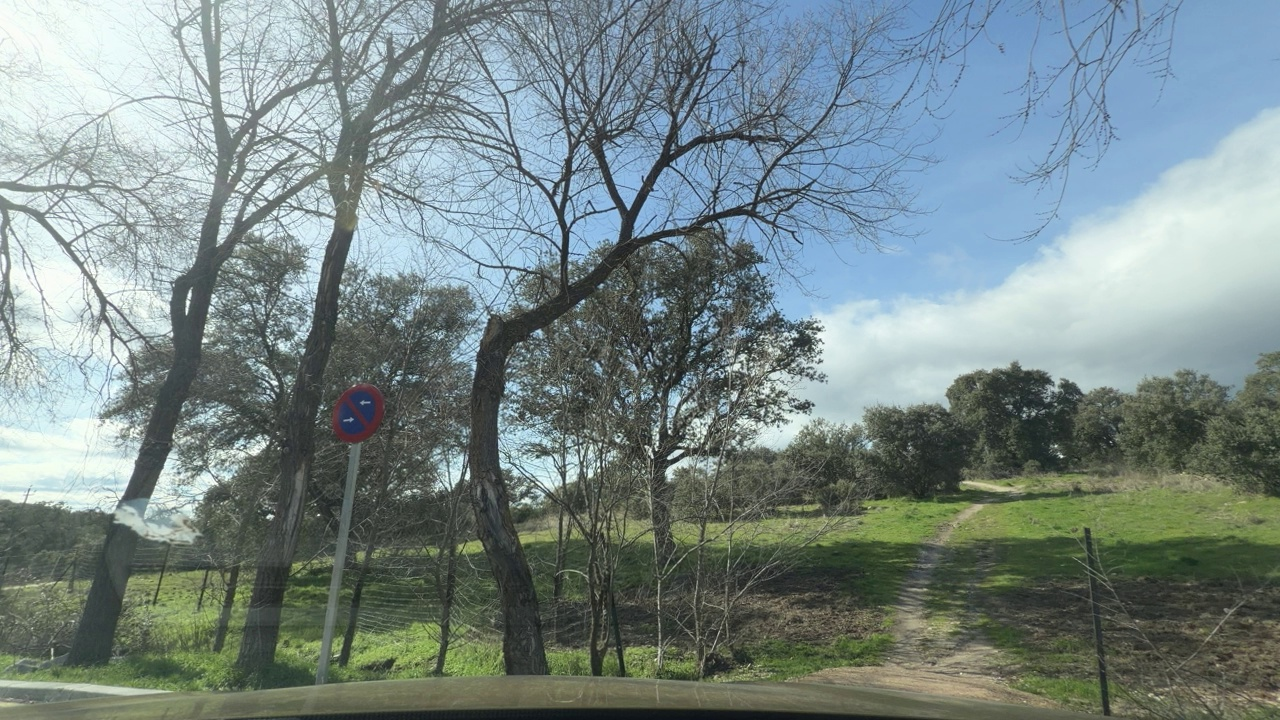
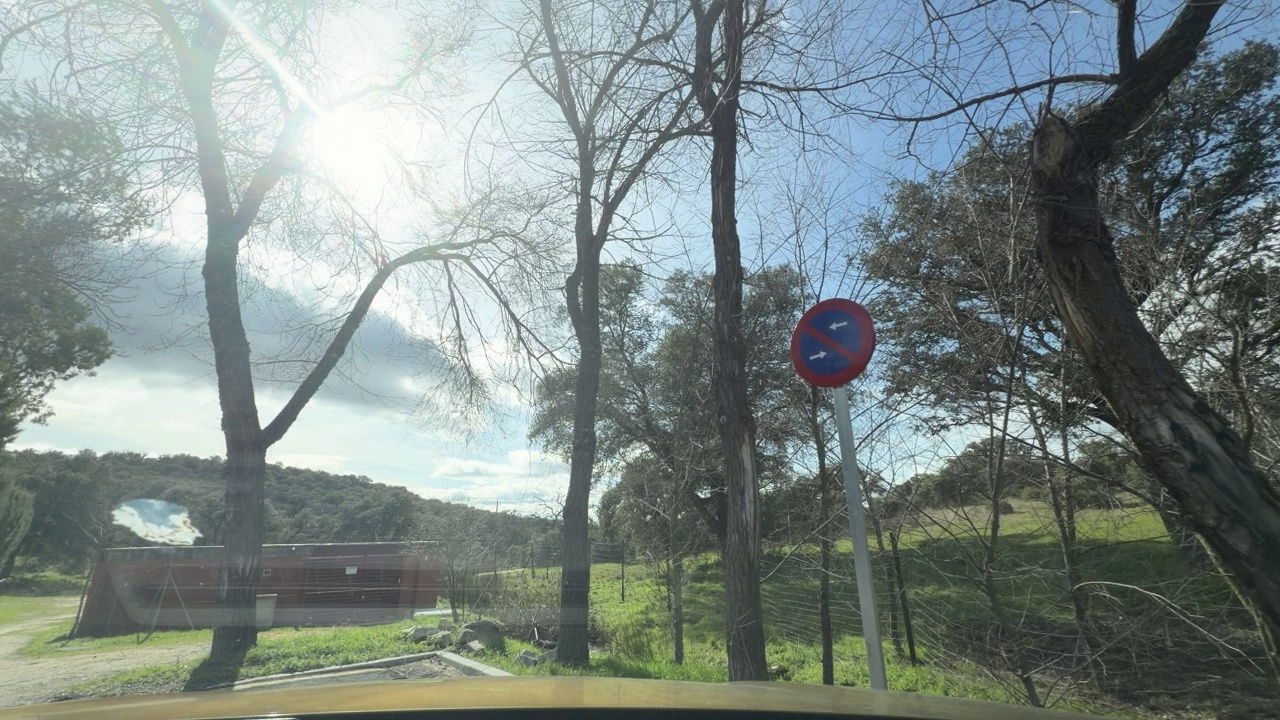
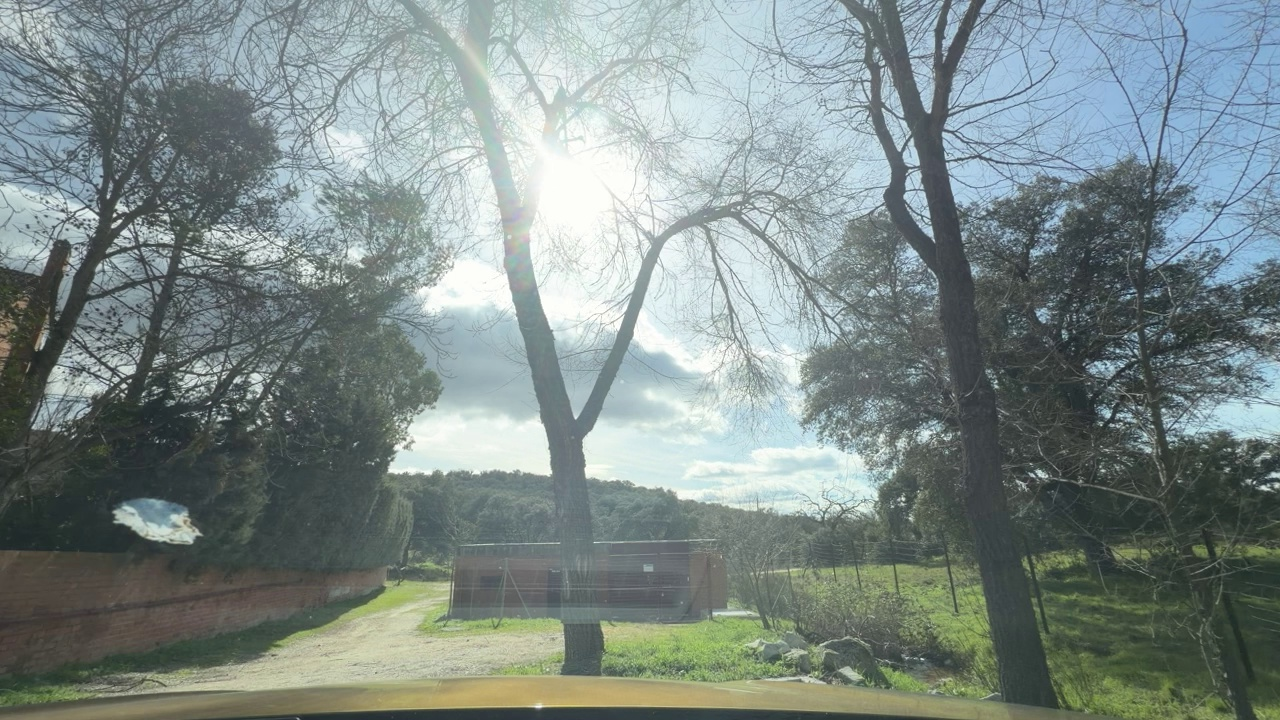
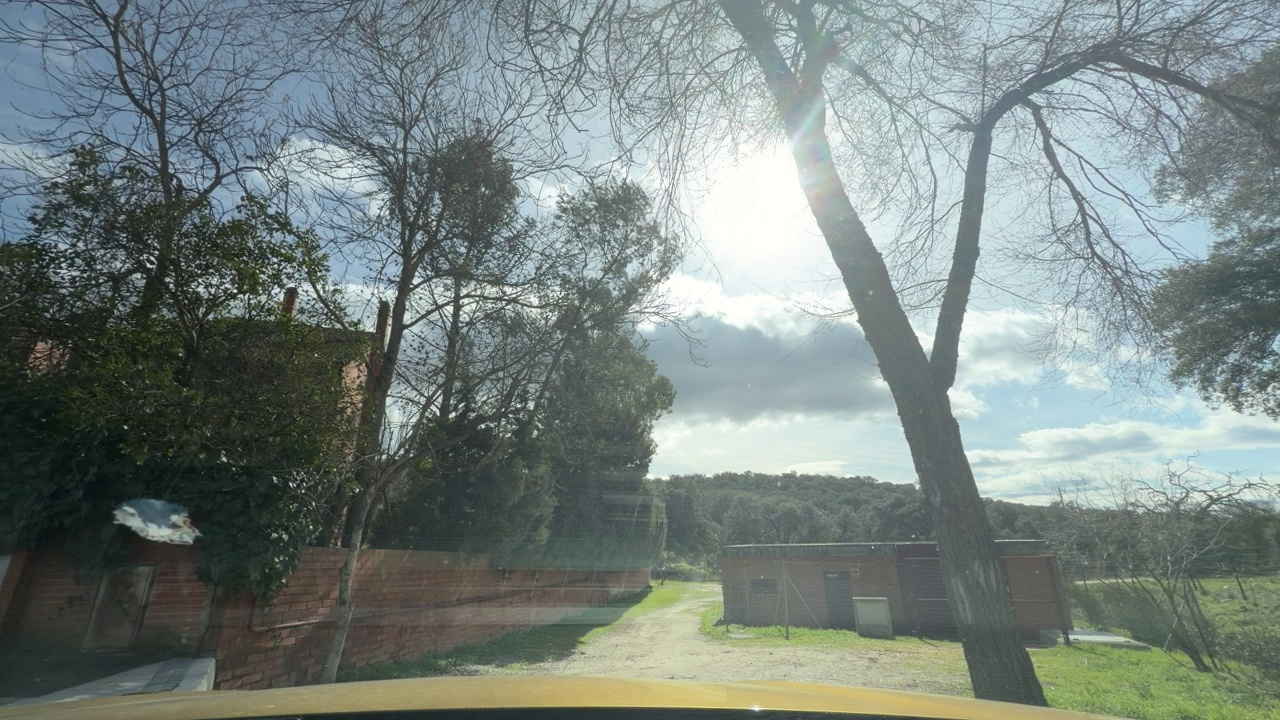
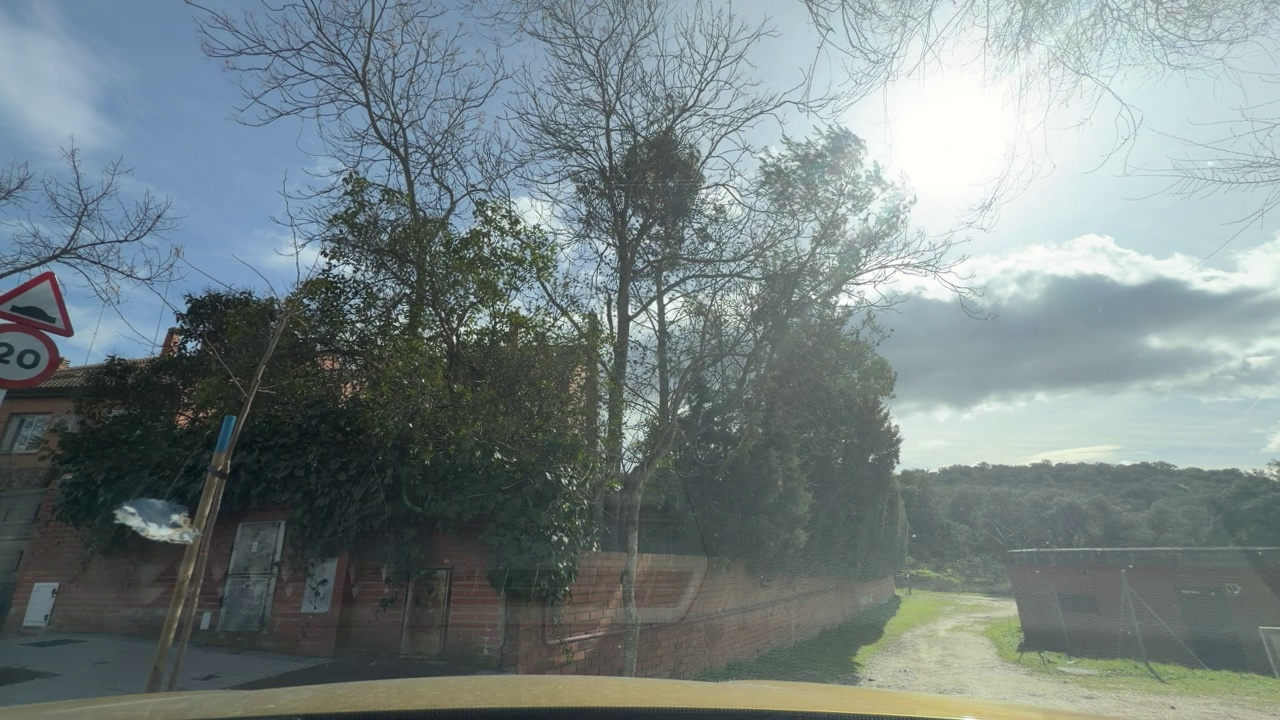
Situation: empty
Question: Is the distance between the ego vehicle and the vehicle ahead decreasing?
Answer: No
Reasoning: There's no vehicle ahead.

Situation: empty
Question: Is either the ego vehicle or the leading vehicle stationary?
Answer: No
Reasoning: There's no vehicle ahead.

Situation: empty
Question: Is the ego vehicle decelerating due to dense traffic or congestion ahead?
Answer: No
Reasoning: There's no vehicle ahead.

Situation: empty
Question: Is a vehicle from an adjacent lane moving into the ego lane?
Answer: No
Reasoning: There's no vehicle ahead.